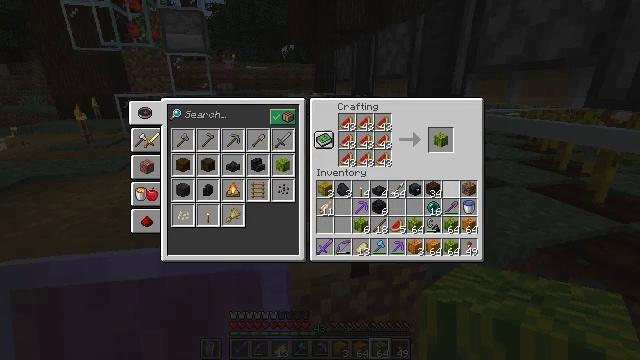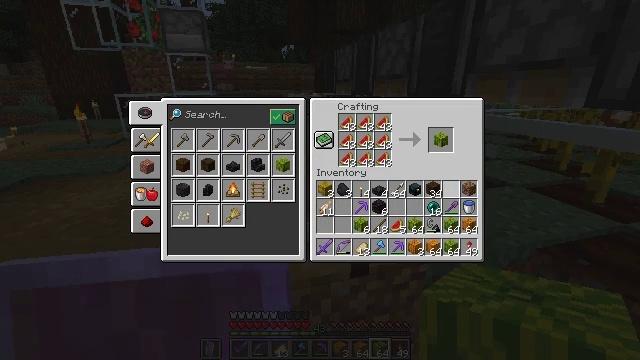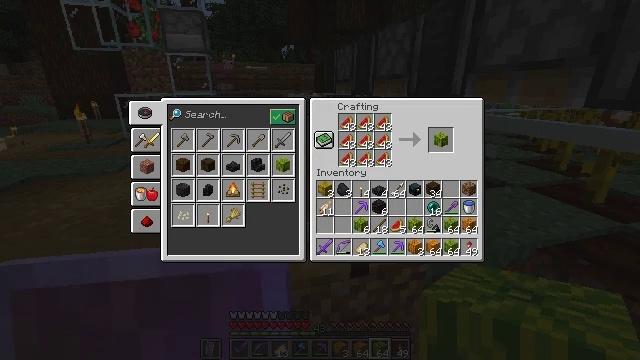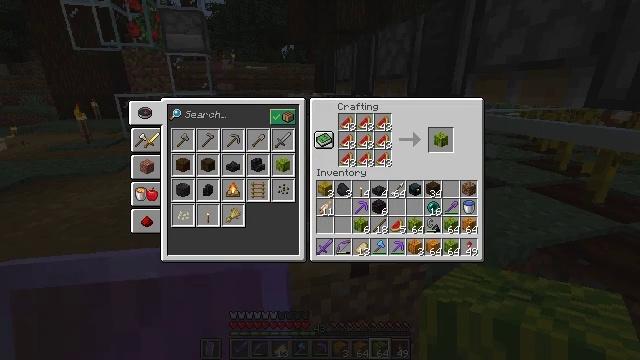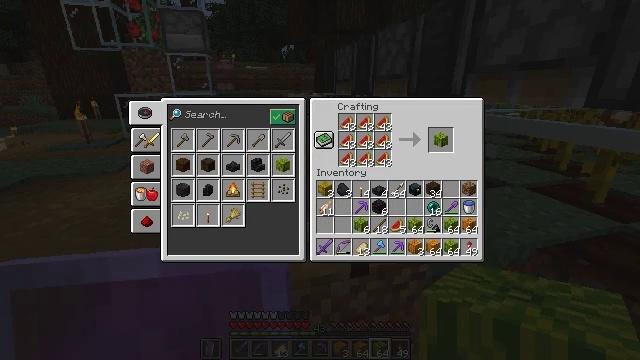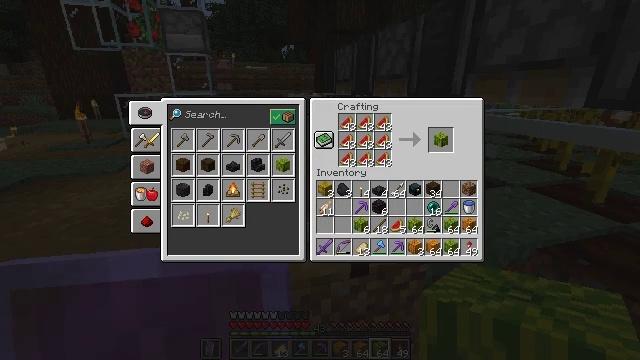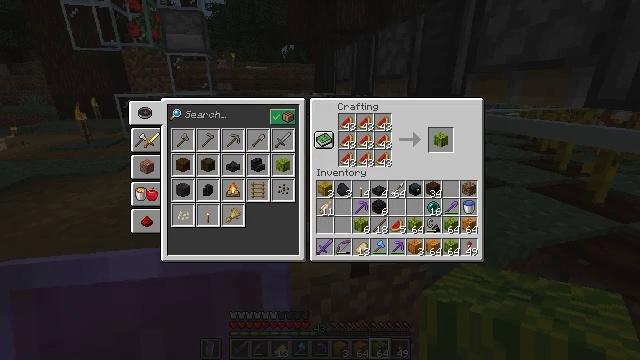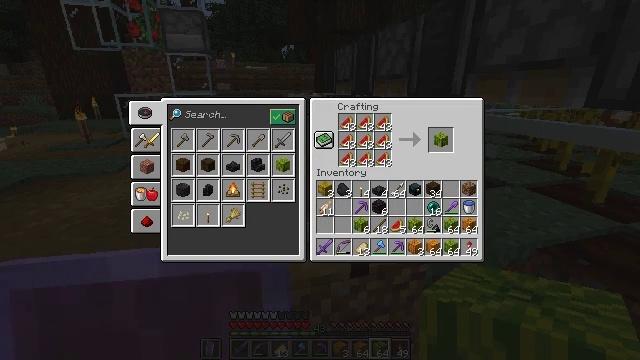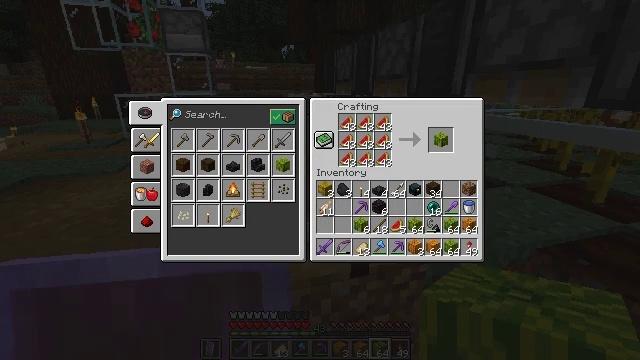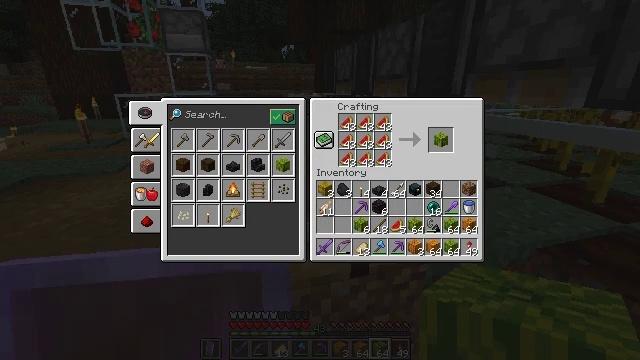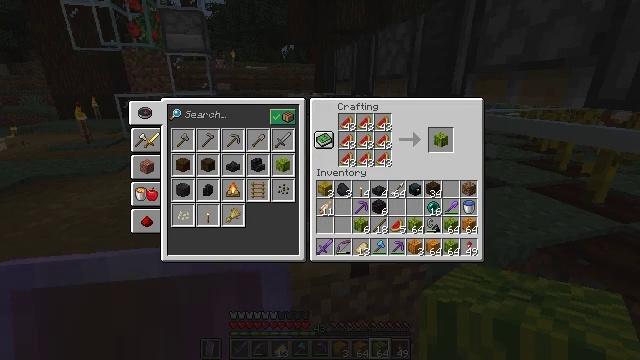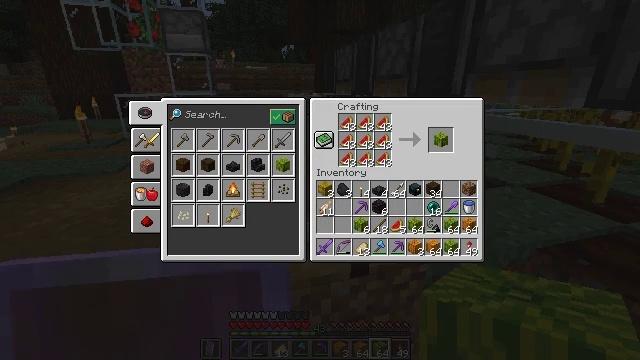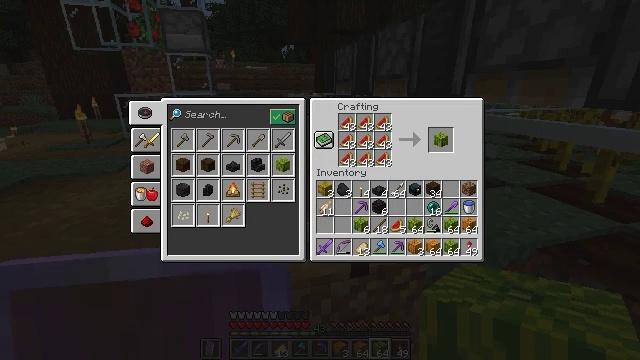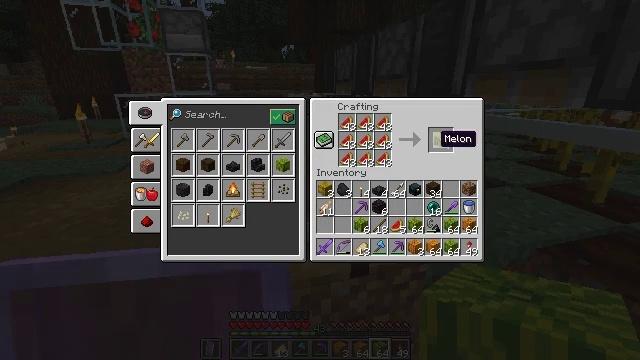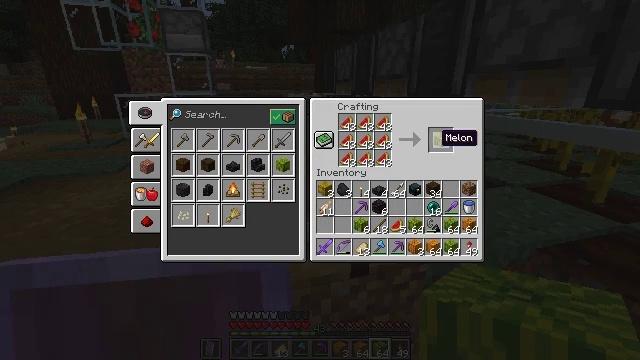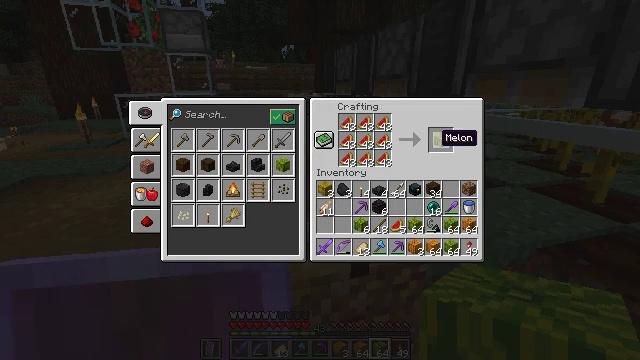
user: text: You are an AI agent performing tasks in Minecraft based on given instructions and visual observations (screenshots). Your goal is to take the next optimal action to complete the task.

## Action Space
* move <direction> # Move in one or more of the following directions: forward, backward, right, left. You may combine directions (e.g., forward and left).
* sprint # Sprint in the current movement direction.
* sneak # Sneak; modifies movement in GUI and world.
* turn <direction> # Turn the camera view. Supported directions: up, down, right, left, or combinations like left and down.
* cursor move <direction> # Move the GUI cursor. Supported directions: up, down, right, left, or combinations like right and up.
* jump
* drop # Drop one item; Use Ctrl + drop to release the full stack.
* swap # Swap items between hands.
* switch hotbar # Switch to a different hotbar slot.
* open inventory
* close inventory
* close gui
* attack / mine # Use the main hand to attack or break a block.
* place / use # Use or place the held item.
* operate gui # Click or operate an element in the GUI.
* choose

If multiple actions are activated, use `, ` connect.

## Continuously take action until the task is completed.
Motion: motion action
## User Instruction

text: Open the crafting table to craft a melon.
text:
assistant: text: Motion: sneak
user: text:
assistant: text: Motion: sneak
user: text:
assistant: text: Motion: sneak
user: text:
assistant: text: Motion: sneak
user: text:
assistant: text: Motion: sneak, turn left and up
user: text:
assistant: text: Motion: sneak, turn left and up
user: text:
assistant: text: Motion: sneak
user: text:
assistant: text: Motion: sneak
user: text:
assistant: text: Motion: sneak
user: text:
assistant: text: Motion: sneak
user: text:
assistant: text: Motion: sneak
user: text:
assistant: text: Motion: sneak
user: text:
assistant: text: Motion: sneak
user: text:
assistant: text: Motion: sneak
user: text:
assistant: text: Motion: sneak
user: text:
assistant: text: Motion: sneak
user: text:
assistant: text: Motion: sneak
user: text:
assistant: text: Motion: sneak
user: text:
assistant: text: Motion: sneak
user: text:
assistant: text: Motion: sneak
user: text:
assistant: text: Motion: sneak
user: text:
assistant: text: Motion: sneak
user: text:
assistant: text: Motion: sneak, attack / mine
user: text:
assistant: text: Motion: sneak, attack / mine
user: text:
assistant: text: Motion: sneak, attack / mine
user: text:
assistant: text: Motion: sneak, attack / mine
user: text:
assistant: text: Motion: sneak, attack / mine
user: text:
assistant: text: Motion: sneak, attack / mine
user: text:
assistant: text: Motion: sneak, attack / mine
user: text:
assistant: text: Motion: sneak, attack / mine